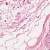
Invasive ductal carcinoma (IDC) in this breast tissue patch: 0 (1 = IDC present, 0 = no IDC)